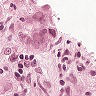
Metastatic tissue present: yes